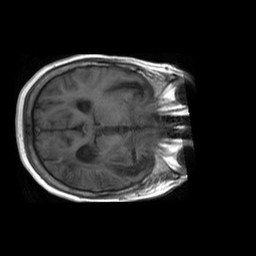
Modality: T1w
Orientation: axial
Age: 62
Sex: female
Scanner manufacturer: philips
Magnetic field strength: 1.5 T
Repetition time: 0.375 s
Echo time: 0.011 s